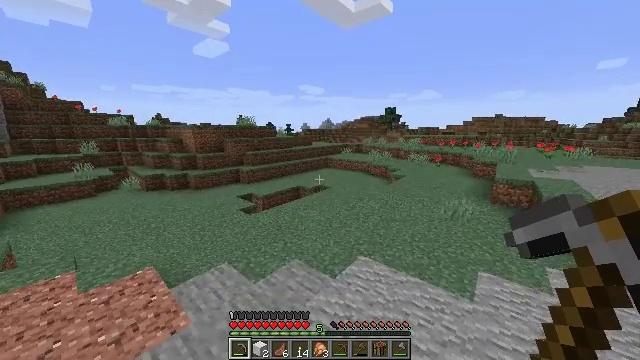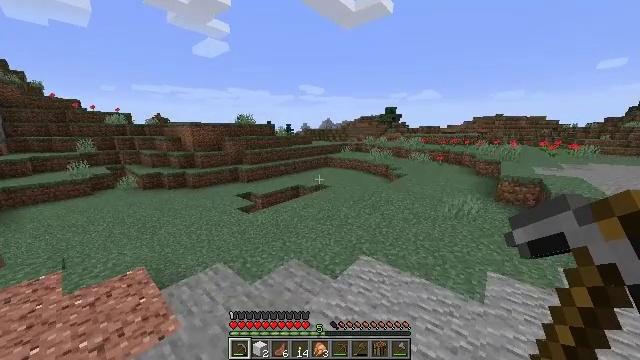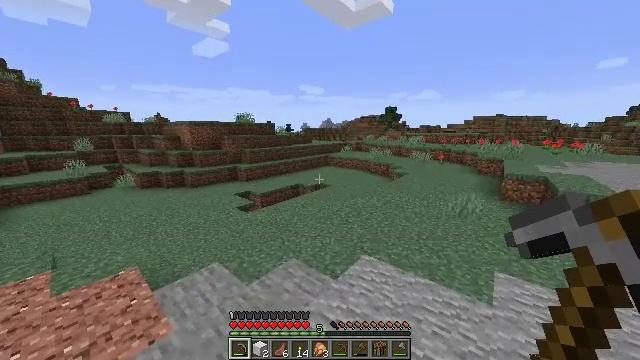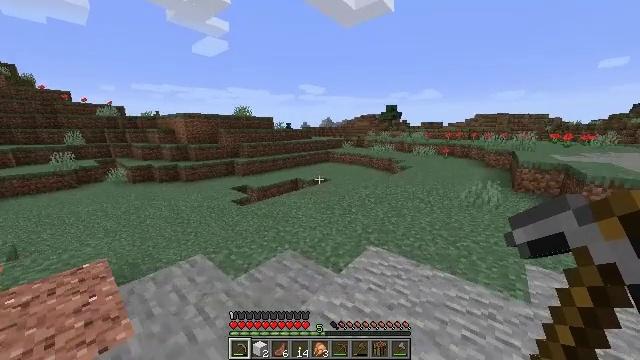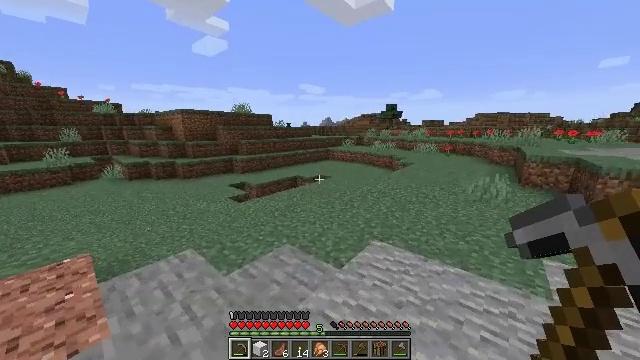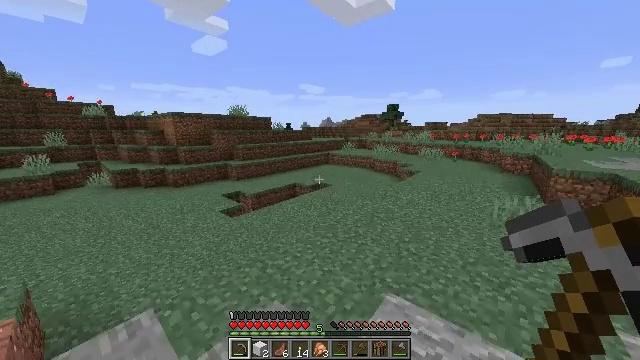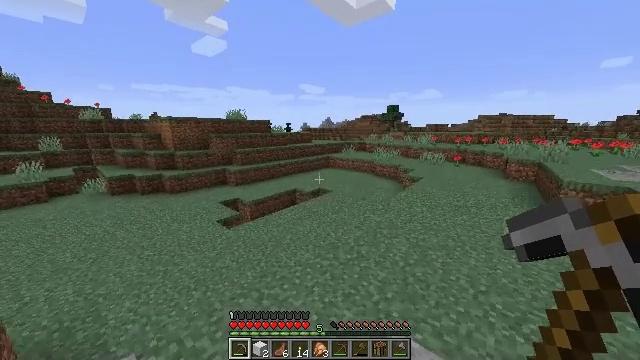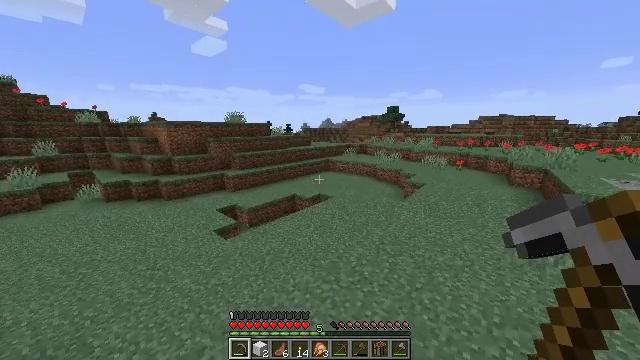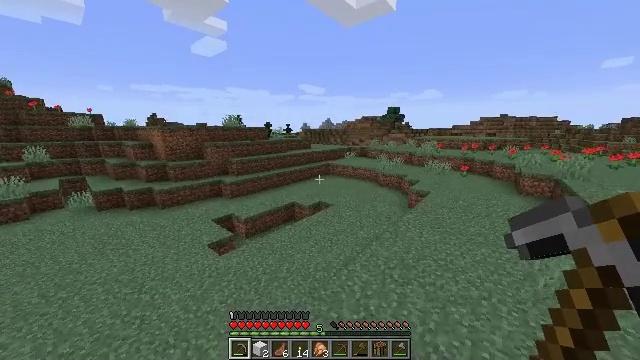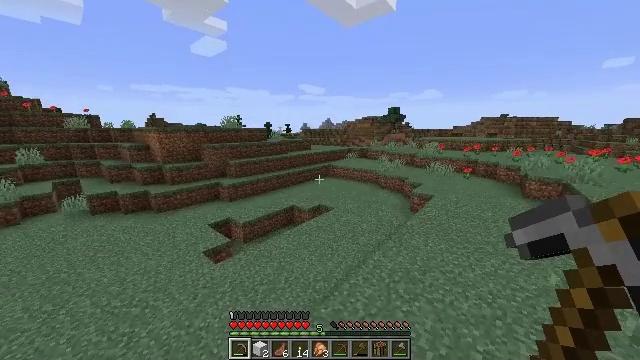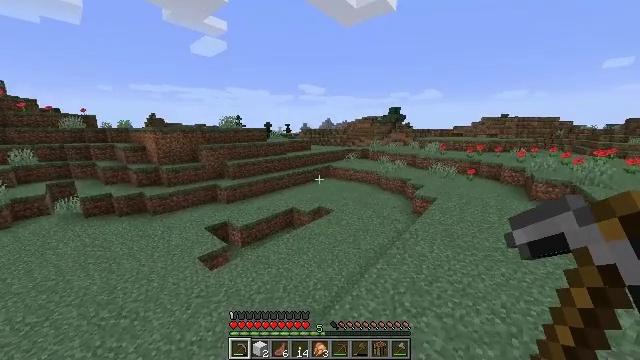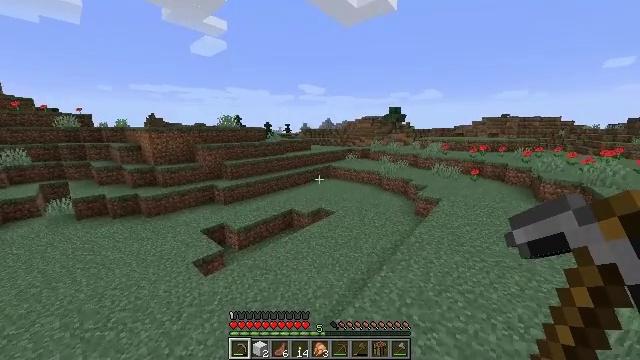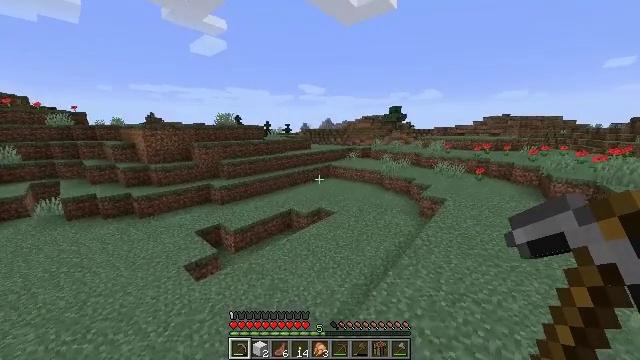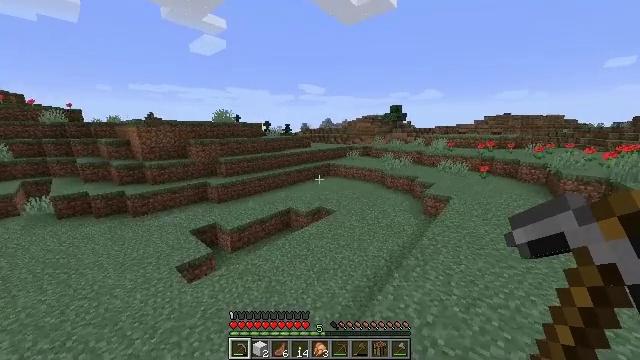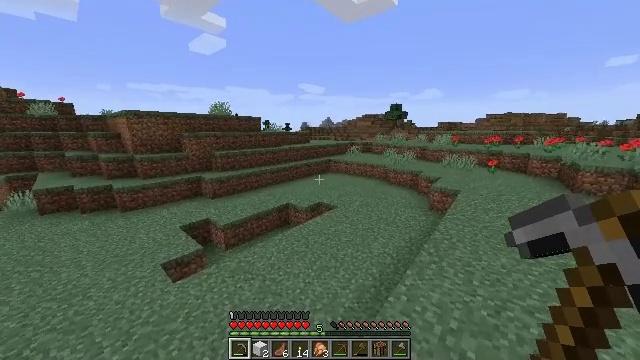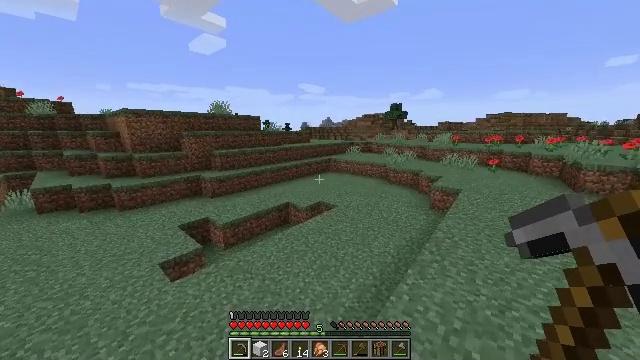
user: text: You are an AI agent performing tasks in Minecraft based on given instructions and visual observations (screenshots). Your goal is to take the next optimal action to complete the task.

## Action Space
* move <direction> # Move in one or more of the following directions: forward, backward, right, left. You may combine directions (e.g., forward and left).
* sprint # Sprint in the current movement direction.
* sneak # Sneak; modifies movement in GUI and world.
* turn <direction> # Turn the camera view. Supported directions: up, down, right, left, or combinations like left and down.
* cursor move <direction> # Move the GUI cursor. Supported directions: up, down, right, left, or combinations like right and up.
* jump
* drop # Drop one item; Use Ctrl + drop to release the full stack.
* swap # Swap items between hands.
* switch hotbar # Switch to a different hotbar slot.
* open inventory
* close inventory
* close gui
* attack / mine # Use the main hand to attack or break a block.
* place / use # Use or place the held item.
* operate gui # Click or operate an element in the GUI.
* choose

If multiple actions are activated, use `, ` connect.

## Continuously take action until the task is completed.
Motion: motion action
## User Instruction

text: Gather a pumpkin block.
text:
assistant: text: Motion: move forward, sprint
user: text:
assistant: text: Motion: move forward, sprint
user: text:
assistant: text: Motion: move forward, sprint, jump
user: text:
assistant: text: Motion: move forward, sprint, jump
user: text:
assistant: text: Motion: move forward, sprint, jump
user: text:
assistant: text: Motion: move forward, sprint, jump
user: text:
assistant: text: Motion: move forward, sprint, jump
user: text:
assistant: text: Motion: move forward, sprint
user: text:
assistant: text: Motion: move forward, sprint
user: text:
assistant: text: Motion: move forward, sprint
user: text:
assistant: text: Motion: move forward, sprint
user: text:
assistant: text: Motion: move forward, sprint
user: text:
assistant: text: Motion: move forward, sprint
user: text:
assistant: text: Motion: move forward, sprint
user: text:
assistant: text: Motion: move forward, sprint
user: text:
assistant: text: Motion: move forward, sprint
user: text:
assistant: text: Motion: move forward, sprint, jump
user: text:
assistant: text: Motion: move forward, sprint, jump
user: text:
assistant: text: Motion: move forward, sprint, jump
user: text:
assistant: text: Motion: move forward, sprint, jump
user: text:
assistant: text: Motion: move forward, sprint, jump
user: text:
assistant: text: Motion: move forward, sprint, jump
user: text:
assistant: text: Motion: move forward, sprint, jump
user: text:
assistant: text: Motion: move forward, sprint, turn right
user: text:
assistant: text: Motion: move forward, sprint
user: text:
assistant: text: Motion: move forward, sprint
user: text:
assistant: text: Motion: move forward, sprint
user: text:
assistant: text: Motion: move forward, sprint
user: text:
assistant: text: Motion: move forward, sprint, jump
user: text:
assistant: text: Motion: move forward, sprint, jump